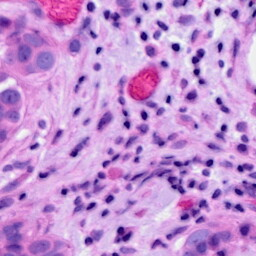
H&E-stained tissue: Ovarian